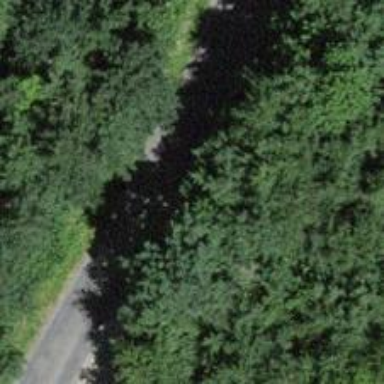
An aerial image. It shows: Unclassified road with asphalt surface.